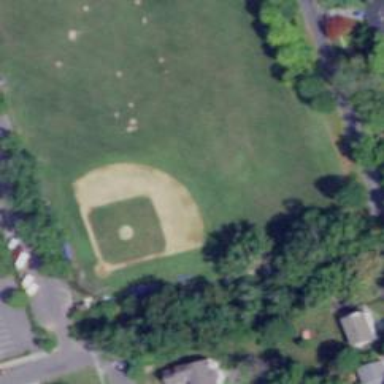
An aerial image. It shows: Baseball pitch for leisure and sports activities.